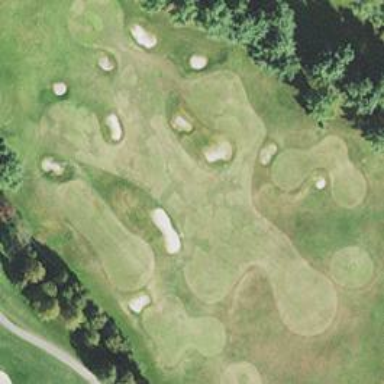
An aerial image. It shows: Area with grass used as rough in golf course.